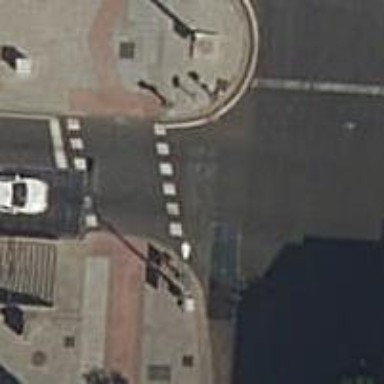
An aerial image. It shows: Road crossing with traffic signals.